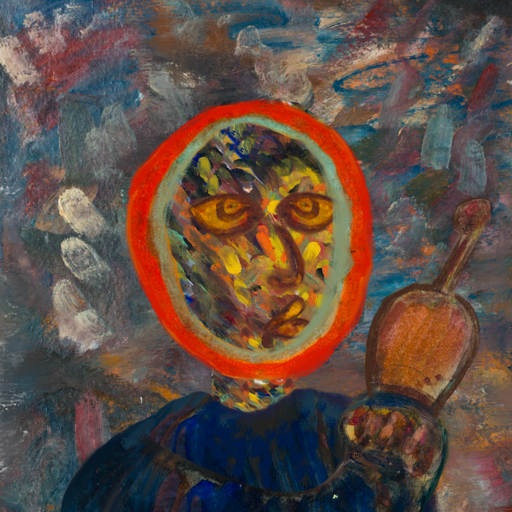
Background: Boggyland, Head And Neck Side: An_Impression, Face Side: Comrade, Bust: Pipe, Hair Side: Sisters, Head Accessory: Blank, Second Necklace: Blank, Necklace: Blank, Baby: Blank